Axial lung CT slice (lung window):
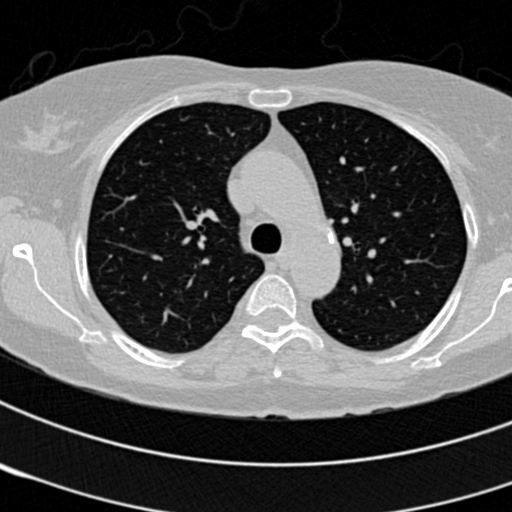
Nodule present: no